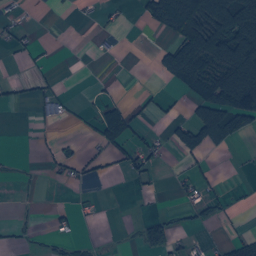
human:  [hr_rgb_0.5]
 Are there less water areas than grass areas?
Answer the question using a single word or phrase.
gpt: yes

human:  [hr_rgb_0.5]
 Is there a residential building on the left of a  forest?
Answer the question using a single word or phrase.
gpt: yes

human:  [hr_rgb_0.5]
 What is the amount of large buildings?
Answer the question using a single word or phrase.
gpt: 2

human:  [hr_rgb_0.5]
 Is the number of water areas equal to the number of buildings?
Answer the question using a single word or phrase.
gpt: no

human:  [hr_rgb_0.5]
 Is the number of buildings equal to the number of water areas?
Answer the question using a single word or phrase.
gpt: no

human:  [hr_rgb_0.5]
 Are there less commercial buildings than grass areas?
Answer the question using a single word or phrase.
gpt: yes

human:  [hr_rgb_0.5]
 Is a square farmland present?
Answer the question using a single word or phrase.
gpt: no

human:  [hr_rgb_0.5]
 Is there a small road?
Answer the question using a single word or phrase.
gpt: yes

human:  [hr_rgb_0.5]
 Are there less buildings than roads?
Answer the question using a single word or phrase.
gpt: no

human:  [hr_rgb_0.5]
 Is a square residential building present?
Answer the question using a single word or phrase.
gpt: yes

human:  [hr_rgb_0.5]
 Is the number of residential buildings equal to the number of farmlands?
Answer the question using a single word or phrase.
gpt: no

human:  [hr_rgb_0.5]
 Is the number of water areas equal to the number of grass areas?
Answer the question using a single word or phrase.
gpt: no

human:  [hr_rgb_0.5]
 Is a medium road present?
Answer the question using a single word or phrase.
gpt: no

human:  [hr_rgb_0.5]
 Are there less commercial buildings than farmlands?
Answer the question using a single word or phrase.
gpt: yes

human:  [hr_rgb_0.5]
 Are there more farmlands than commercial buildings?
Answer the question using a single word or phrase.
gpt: yes

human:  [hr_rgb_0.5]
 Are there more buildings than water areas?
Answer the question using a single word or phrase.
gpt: yes

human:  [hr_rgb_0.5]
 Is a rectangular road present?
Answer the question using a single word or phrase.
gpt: no

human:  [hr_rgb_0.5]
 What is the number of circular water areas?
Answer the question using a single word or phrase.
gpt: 7

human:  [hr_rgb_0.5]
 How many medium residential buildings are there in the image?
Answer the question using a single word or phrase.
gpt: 2

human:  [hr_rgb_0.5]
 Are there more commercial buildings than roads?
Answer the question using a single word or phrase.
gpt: no

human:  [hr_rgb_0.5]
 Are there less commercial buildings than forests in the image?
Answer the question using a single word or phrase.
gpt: yes

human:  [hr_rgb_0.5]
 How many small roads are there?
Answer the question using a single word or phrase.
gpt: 85

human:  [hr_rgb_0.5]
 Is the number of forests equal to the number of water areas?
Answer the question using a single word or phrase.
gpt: no

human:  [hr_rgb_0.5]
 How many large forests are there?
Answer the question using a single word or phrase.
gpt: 45

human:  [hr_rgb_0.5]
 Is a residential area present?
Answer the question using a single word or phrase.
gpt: yes

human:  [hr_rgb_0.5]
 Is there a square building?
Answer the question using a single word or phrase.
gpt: yes

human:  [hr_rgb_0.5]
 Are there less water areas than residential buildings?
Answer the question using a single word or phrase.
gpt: yes

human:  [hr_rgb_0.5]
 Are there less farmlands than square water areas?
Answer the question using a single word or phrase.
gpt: no

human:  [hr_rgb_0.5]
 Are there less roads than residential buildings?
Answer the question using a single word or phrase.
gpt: yes

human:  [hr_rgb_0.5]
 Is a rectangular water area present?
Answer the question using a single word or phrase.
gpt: yes

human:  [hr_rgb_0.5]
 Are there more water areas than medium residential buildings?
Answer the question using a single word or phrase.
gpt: yes

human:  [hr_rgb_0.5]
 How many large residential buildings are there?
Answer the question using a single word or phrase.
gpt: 2

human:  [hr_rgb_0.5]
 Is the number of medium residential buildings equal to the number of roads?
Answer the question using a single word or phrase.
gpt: no

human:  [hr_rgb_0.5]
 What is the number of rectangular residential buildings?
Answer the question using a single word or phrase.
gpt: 53

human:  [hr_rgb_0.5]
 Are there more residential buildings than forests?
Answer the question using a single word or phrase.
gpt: yes

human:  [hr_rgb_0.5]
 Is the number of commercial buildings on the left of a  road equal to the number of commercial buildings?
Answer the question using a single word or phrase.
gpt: yes